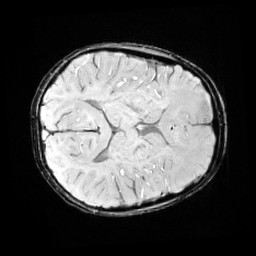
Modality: SWI
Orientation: axial
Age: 12
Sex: male
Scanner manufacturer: siemens
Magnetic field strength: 3 T
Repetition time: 0.027 s
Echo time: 0.02 s